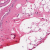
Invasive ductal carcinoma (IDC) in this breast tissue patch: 0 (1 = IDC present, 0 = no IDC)